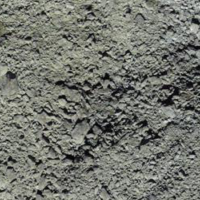
EUNIS habitat code: 48
Species observed at this site:
Gypaetus barbatus
Capra ibex